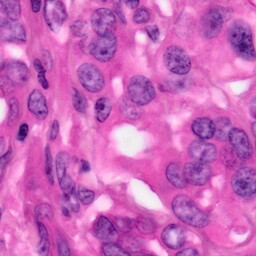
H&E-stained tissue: Pancreatic